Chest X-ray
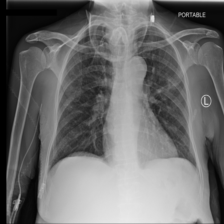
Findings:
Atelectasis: negative
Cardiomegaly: negative
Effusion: negative
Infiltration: negative
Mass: positive
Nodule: positive
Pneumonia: negative
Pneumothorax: negative
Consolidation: negative
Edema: negative
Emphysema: negative
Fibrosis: negative
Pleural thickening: negative
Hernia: negative